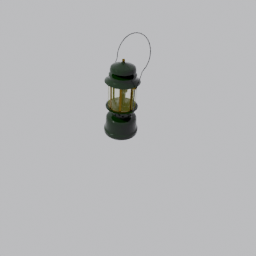
Label: lighting